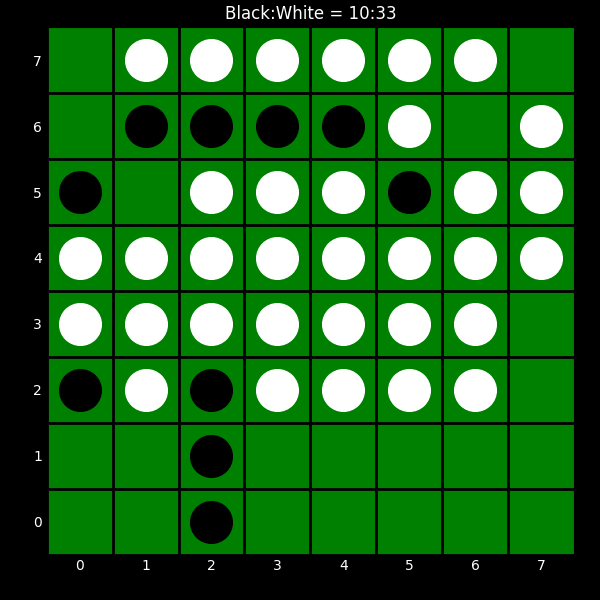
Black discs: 10
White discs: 33